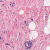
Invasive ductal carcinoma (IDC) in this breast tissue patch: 0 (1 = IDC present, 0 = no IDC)